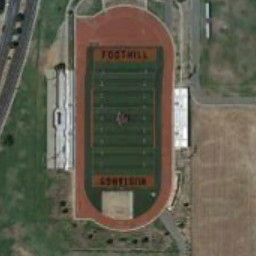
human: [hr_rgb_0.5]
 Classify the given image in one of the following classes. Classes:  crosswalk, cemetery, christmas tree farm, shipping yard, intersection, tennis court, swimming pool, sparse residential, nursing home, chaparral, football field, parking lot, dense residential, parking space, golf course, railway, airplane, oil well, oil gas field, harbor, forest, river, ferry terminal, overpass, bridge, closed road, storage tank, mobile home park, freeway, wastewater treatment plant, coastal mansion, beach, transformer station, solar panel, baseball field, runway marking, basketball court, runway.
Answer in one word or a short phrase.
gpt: football field